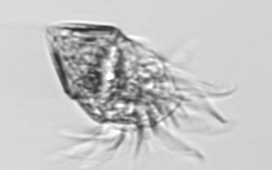
Label: Strombidium_morphotype1